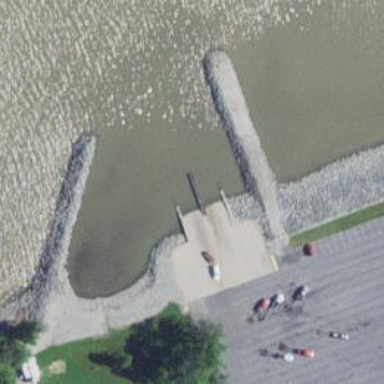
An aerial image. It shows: Slipway on leisure land.